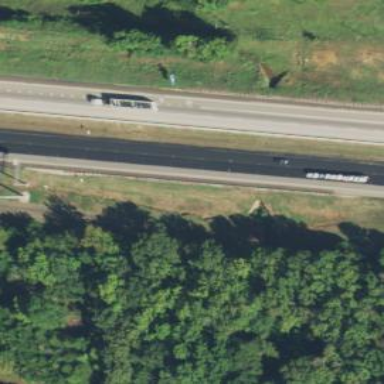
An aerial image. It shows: Asphalt motorway.